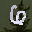
Label: 6